Question: I have a XSD in local , and I need to import the same into a WSDL. I have couple of other xsds too which are already on the production namespace.
Now I have little clue as how to make this XSD that is only in my local to be made available in my WSDL file to test the webservice using soapUI.
So questions, what will be the namespace and how will i provide the schemalocation.
(I am a newbie to wsdl Namspaces, so plz dont mind this basic question. Googling simply does not tell me anything about the how to.)
For the ones that are in Prod its like this:

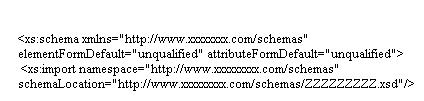
Answer: I found a way, added the schema file to the same folder as of the wsdl file, and stripped of the uri part of the schemaLocation value. It imported well into the soapUI.
But still got the other question, how to host the schema files on my localhost.